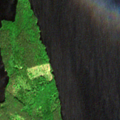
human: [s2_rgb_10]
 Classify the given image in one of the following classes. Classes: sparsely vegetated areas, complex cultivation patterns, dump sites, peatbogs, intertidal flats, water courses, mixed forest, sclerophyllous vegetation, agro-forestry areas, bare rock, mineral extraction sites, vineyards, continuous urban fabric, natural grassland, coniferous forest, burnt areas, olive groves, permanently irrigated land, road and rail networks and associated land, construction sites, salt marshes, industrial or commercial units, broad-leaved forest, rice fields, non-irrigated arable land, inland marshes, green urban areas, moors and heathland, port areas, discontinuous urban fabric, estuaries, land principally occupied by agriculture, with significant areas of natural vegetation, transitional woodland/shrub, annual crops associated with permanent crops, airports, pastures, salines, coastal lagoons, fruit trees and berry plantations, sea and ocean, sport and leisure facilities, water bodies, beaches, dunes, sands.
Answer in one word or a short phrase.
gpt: coniferous forest, mixed forest, water bodies